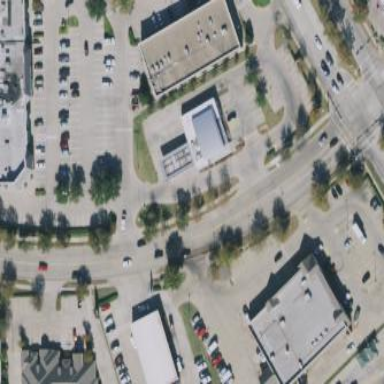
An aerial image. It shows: Retail plot.